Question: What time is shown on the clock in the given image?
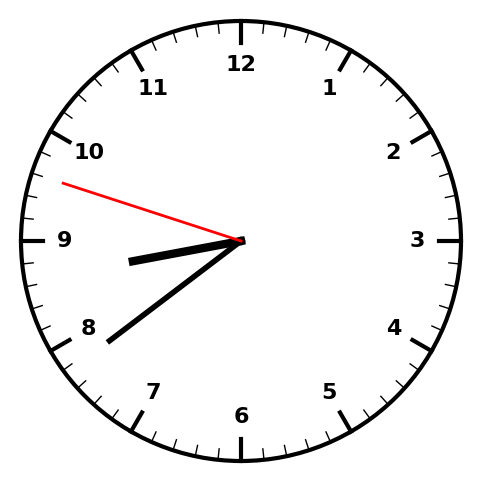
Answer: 08:38:48